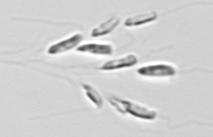
Label: Dinobryon